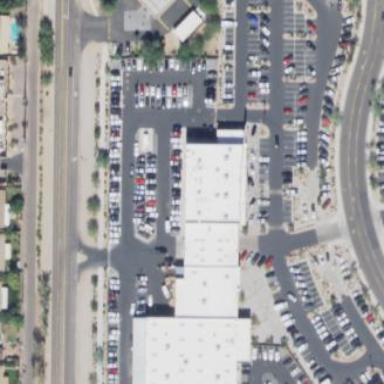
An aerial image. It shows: Retail building housing car shop.